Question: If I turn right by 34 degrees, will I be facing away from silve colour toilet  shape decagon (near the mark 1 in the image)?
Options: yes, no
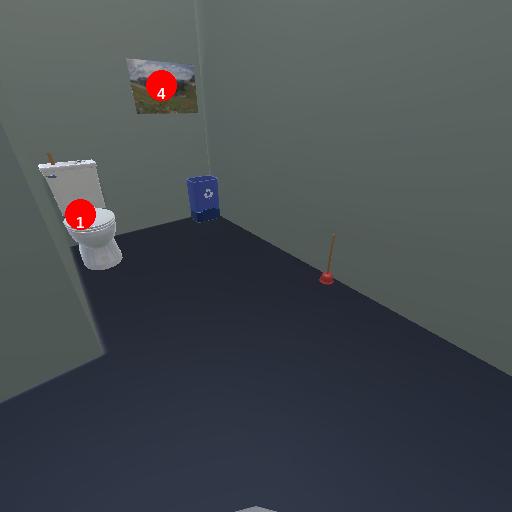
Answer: yes